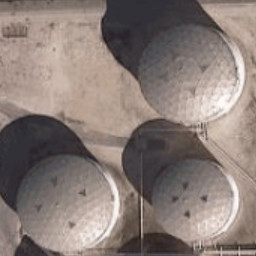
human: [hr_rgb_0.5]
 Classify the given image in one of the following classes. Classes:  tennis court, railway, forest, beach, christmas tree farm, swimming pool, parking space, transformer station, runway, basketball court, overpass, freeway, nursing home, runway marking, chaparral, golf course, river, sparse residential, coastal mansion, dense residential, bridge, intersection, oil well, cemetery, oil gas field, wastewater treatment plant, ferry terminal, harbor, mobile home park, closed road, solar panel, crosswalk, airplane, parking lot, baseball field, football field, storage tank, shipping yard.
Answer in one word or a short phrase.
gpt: storage tank